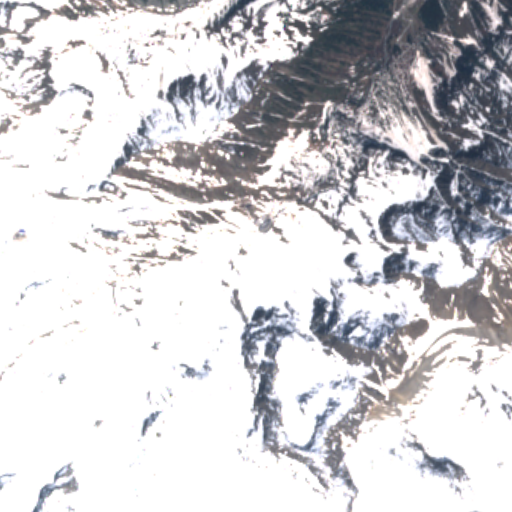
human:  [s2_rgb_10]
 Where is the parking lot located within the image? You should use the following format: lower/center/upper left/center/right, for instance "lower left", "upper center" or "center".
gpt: The parking lot is located in the upper right of the image.
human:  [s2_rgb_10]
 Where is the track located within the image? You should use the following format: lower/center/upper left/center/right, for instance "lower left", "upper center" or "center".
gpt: There is no track in the image.